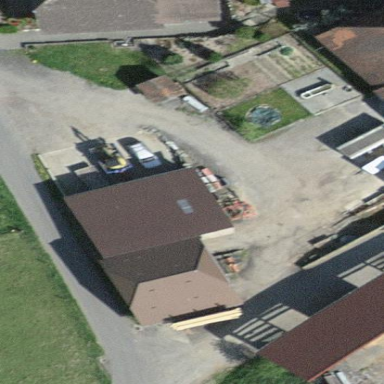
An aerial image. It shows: Rural barn.